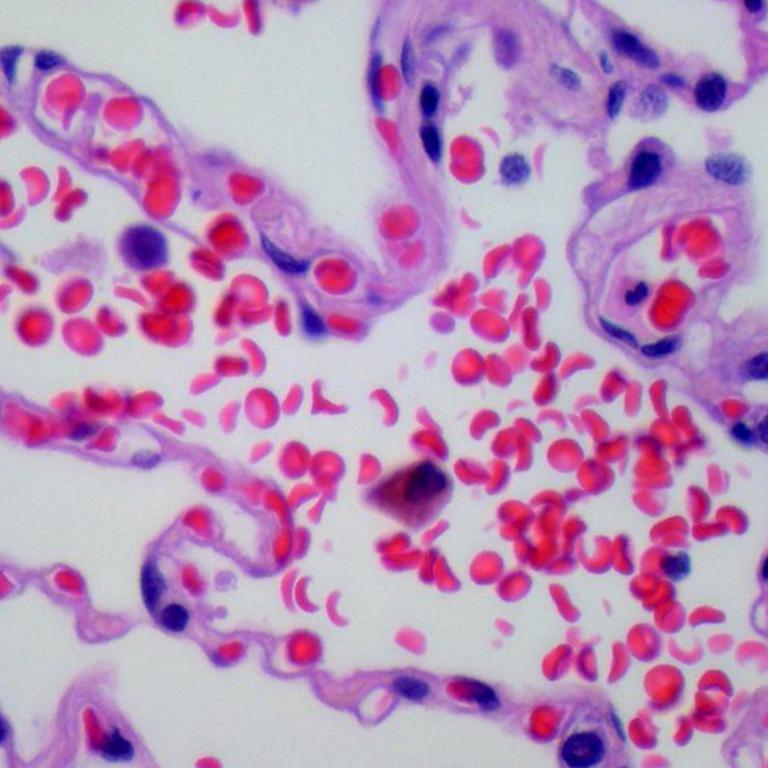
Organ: lung
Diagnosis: benign